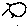
Label: sun